Interaction volume radius: 5 \u00c5
Interaction volume height: 15 \u00c5
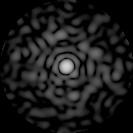
Disorder parameter: 0.853